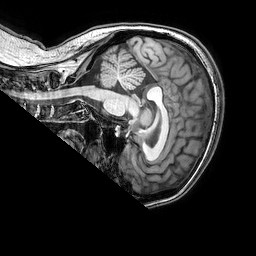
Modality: T1w
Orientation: sagittal
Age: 23
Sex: female